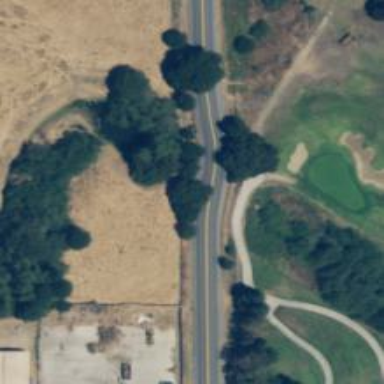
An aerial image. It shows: Footway leading to the Eagle Vines Golf Course.